Field crop: tomato
Growth stage: 1
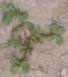
Species: portulaca